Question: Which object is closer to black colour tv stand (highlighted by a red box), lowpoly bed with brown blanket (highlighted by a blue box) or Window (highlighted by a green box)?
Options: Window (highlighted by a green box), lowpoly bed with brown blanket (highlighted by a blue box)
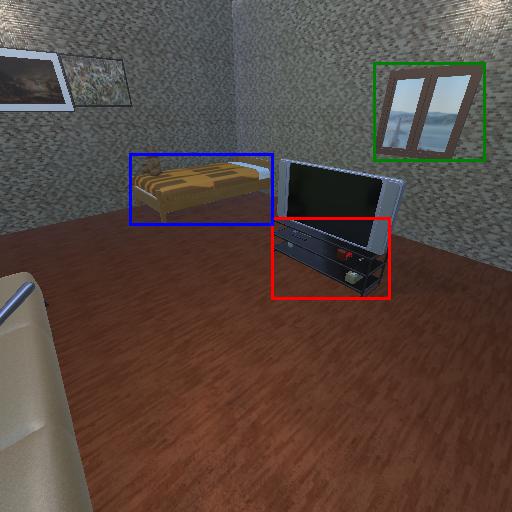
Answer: Window (highlighted by a green box)